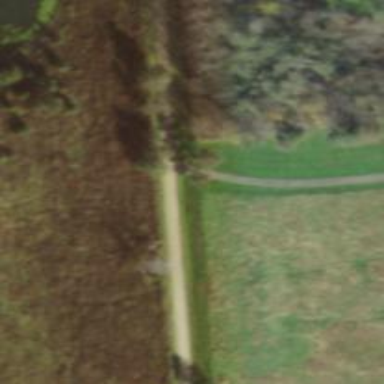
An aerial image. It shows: Unclassified road.